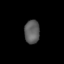
Tissue: lung
Cell type: Epithelial cells
Senescence score: 0.2287
Nuclear area (px): 352
Mean DAPI intensity: 93.974